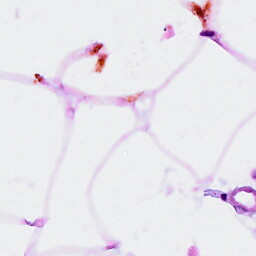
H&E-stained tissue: Breast